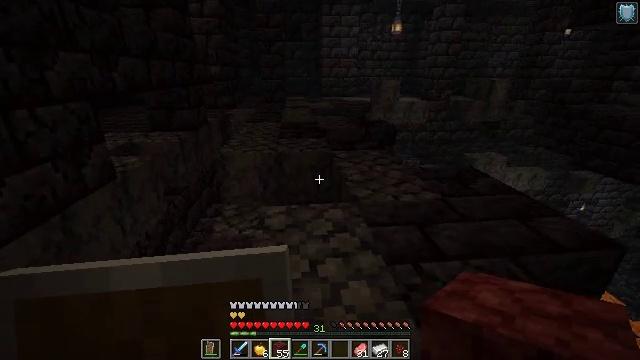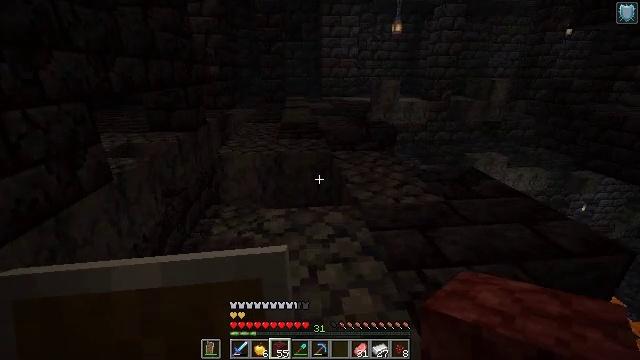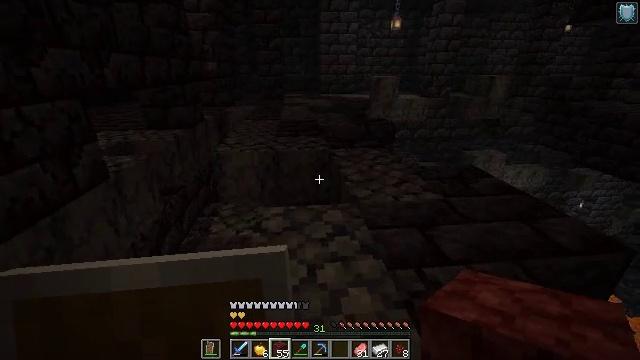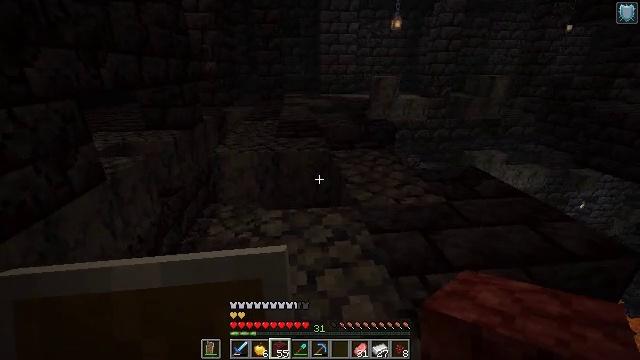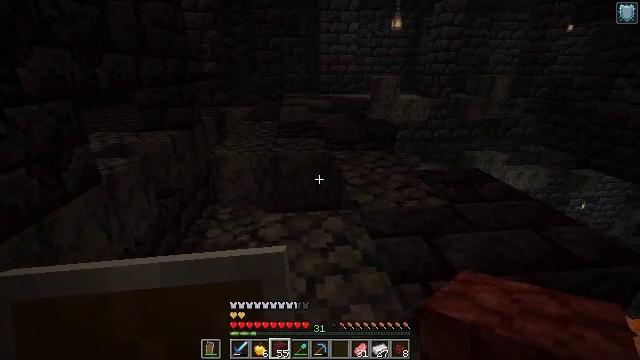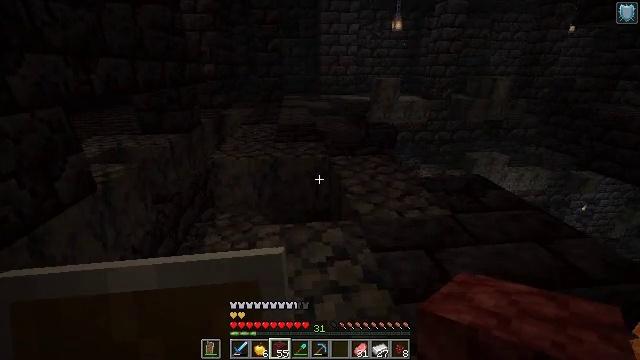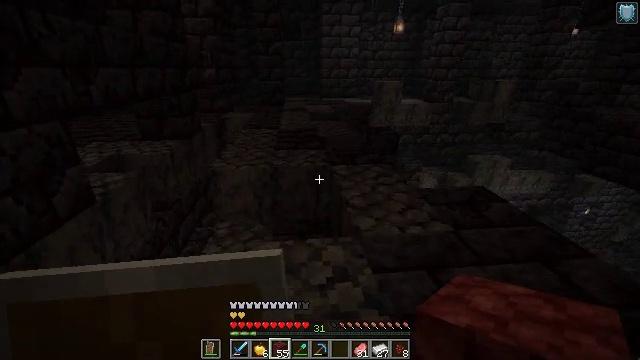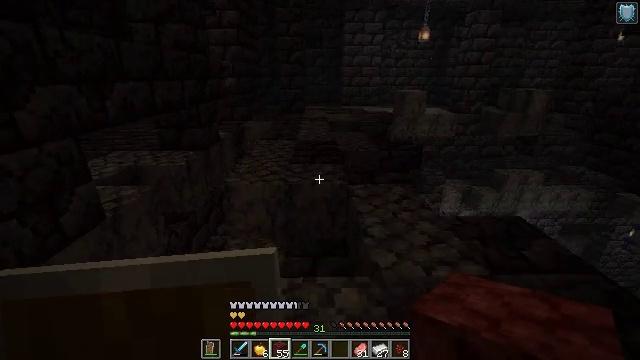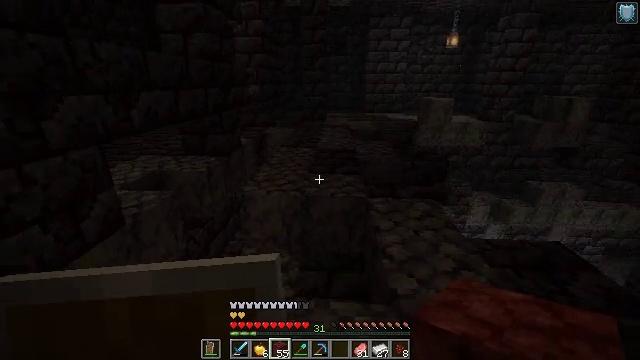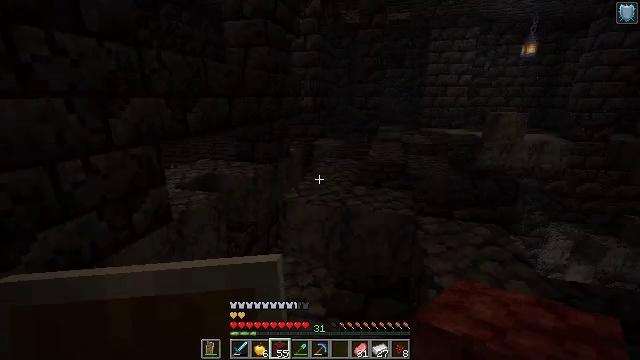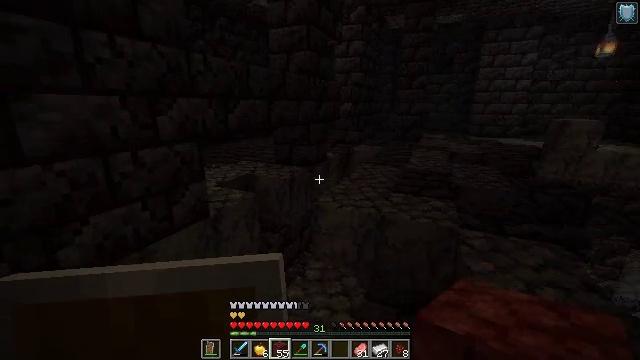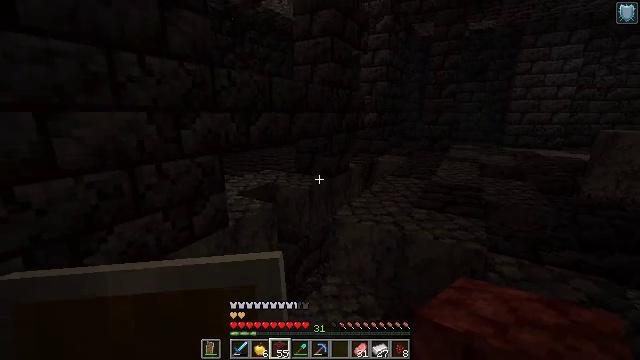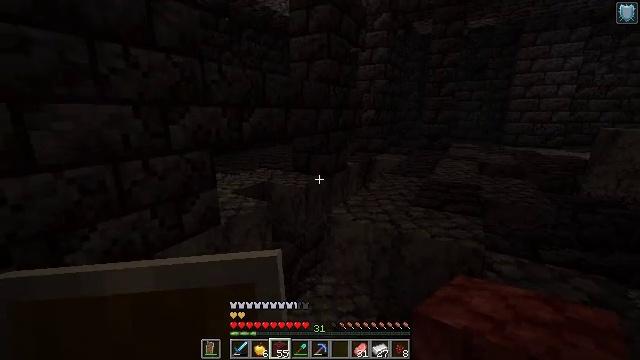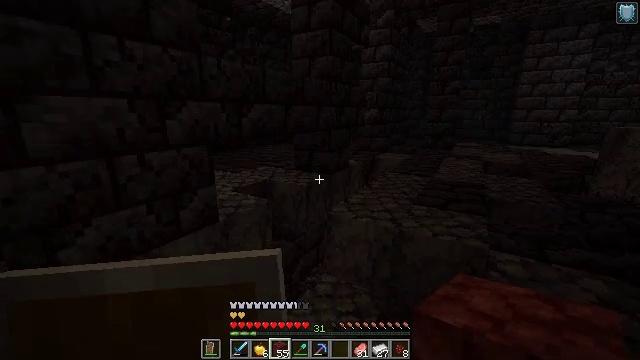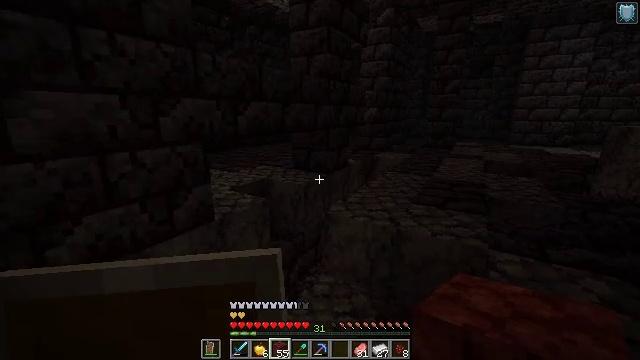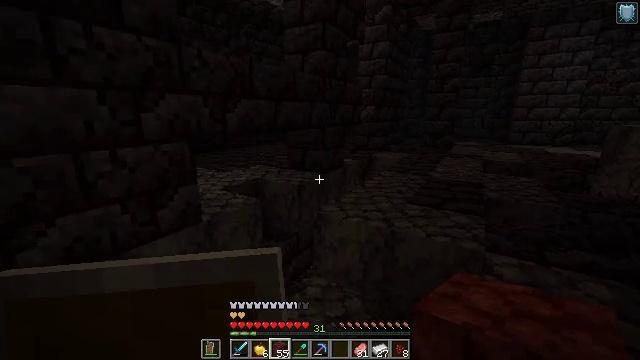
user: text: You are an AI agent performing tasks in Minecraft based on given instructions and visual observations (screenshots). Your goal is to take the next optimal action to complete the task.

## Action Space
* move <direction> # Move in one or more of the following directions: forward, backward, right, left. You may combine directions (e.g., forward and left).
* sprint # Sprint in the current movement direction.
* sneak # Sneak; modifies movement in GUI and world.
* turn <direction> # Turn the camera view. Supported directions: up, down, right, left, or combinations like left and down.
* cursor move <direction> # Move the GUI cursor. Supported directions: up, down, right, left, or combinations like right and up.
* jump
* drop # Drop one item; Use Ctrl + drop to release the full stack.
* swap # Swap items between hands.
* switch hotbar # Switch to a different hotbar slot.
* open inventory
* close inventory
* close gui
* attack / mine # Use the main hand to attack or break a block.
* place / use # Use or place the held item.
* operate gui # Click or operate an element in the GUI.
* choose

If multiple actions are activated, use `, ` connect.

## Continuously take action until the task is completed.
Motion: motion action
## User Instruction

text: Collect polished blackstone bricks by attacking them.
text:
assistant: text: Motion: move forward, sneak
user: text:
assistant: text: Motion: move forward, sneak
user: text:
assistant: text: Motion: move forward, sneak
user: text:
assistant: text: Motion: move forward
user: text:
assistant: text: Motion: move forward
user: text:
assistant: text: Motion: move forward
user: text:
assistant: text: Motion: move forward, turn left and up
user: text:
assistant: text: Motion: move forward and move right, sneak, turn left and up
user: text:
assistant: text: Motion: move forward and move right, sneak, turn left and up
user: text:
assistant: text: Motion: move forward and move right, sneak, turn left and up
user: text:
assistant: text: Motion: move forward and move right, sneak, turn left and up
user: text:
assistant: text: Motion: move forward and move right, sneak
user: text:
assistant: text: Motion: move forward and move right, sneak
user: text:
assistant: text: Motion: move forward and move right, sneak
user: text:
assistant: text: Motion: move forward and move right, sneak
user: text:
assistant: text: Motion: move forward and move right, sneak
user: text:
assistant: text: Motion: move forward and move right, sneak
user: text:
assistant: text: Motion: move forward and move right, sneak
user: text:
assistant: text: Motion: move forward and move right, sneak
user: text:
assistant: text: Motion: move forward and move right, sneak
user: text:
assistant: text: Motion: move forward and move right, sneak
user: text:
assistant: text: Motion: move forward and move right, sneak
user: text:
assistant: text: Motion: move forward and move right, sneak
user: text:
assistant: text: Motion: move forward and move right, sneak
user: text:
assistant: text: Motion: move forward and move right, sneak
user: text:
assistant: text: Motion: move forward and move right, sneak
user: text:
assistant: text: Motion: move forward, sneak
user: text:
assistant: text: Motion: move forward, sneak
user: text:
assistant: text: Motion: move forward and move right, sneak
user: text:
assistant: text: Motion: move forward and move right, sneak, turn right and down